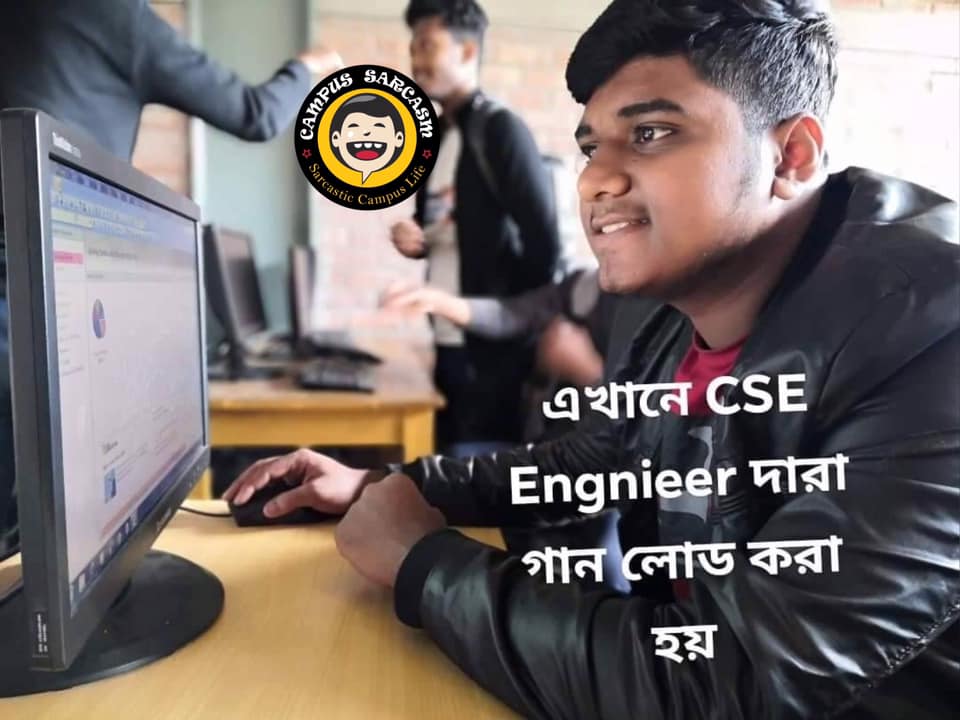
Caption: এখানে CSE Engineer দারা গান লোড করা হয়
Label: non-hate